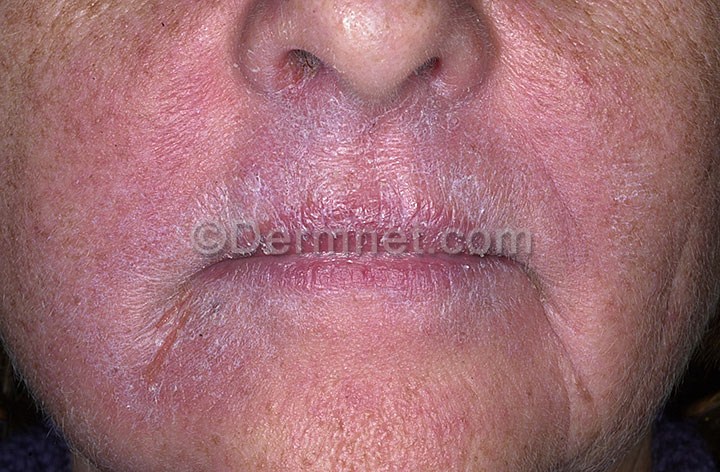
Disease: Poison Ivy Photos and other Contact Dermatitis